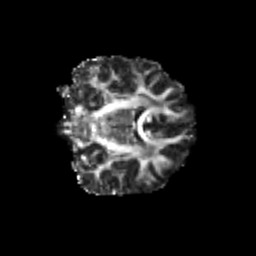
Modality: FA
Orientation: coronal
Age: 24
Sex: male
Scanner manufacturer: siemens
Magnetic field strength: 3 T
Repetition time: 3.5 s
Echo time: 0.113 s